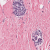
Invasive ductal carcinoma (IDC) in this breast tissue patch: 0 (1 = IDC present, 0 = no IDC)